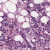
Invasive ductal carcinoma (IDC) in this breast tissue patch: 1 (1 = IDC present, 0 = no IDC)